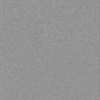
Label: dusty